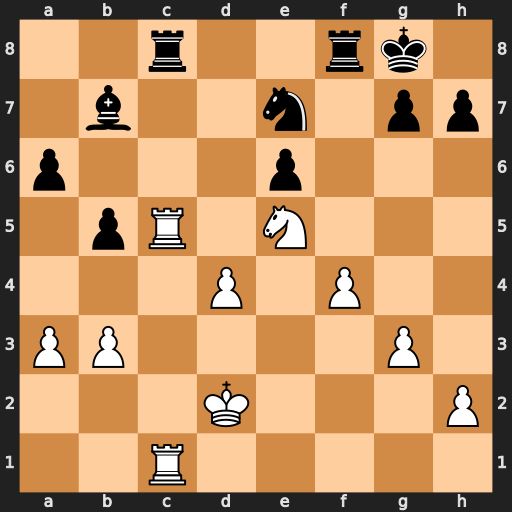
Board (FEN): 2r2rk1/1b2n1pp/p3p3/1pR1N3/3P1P2/PP4P1/3K3P/2R5
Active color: w
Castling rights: -
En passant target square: -
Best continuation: Rc7 Nf5 Rxb7 Rxc1 Kxc1